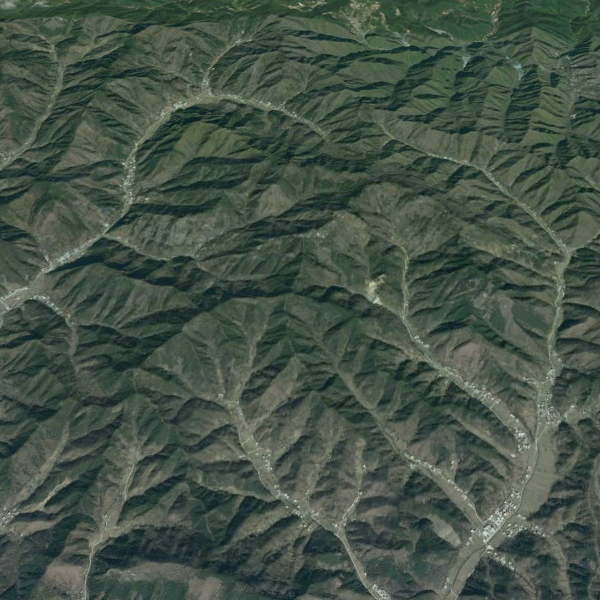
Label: Mountain